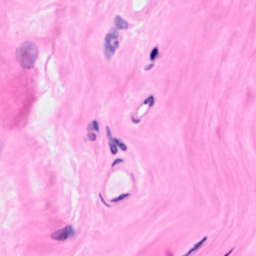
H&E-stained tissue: Breast